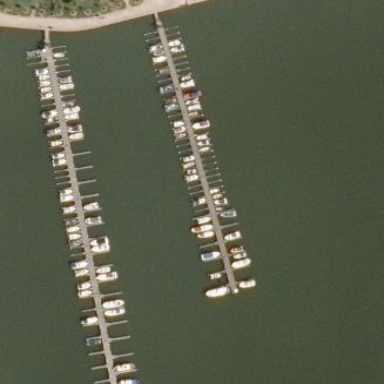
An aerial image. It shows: Man-made pier.